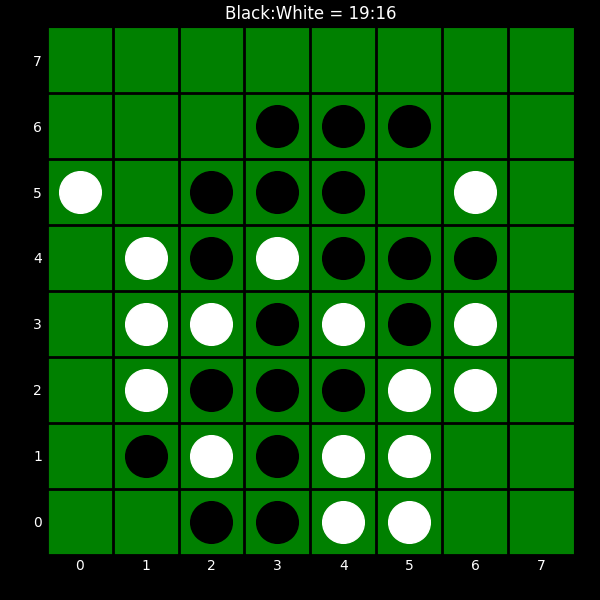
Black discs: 19
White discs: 16